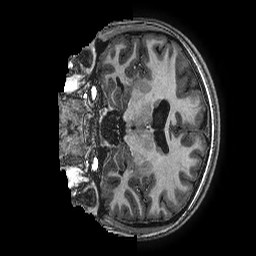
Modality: T1w
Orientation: coronal
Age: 13
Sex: female
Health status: ill
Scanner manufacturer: ge
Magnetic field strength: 3 T
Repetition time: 0.00766 s
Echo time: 0.003476 s